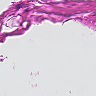
Metastatic tissue present: no